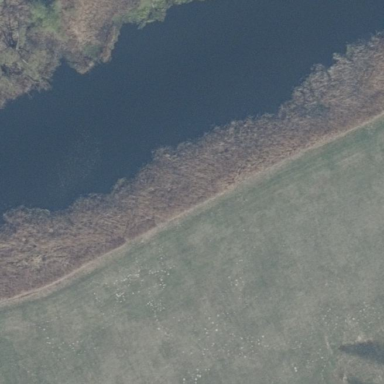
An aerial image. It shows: Beautiful wet meadow natural wetland.